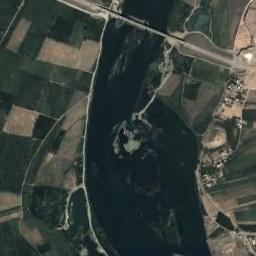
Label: river